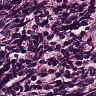
Metastatic tissue present: no